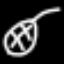
Label: leaf